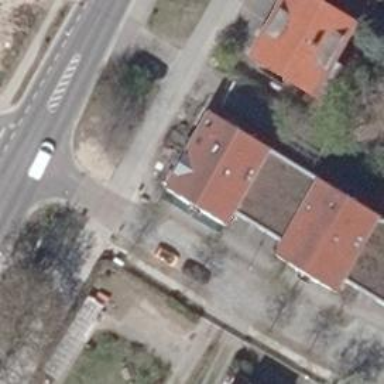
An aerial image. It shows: Cafe.